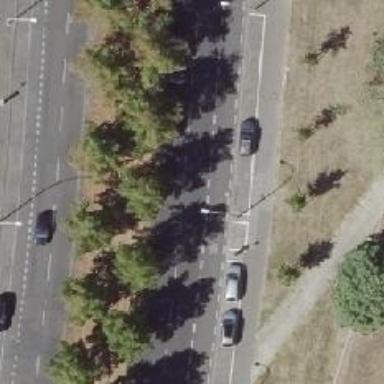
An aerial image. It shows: There is parking obstacle present in the area.